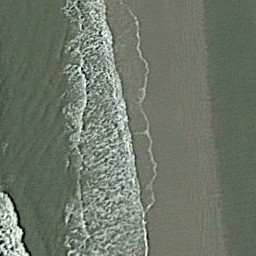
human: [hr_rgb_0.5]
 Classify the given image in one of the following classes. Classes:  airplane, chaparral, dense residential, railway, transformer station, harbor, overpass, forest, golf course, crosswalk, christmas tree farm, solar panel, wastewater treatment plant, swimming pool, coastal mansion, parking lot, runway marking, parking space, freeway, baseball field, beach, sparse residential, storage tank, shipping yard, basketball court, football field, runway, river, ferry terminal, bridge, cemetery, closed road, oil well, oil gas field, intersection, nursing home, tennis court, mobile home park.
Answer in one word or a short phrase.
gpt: beach